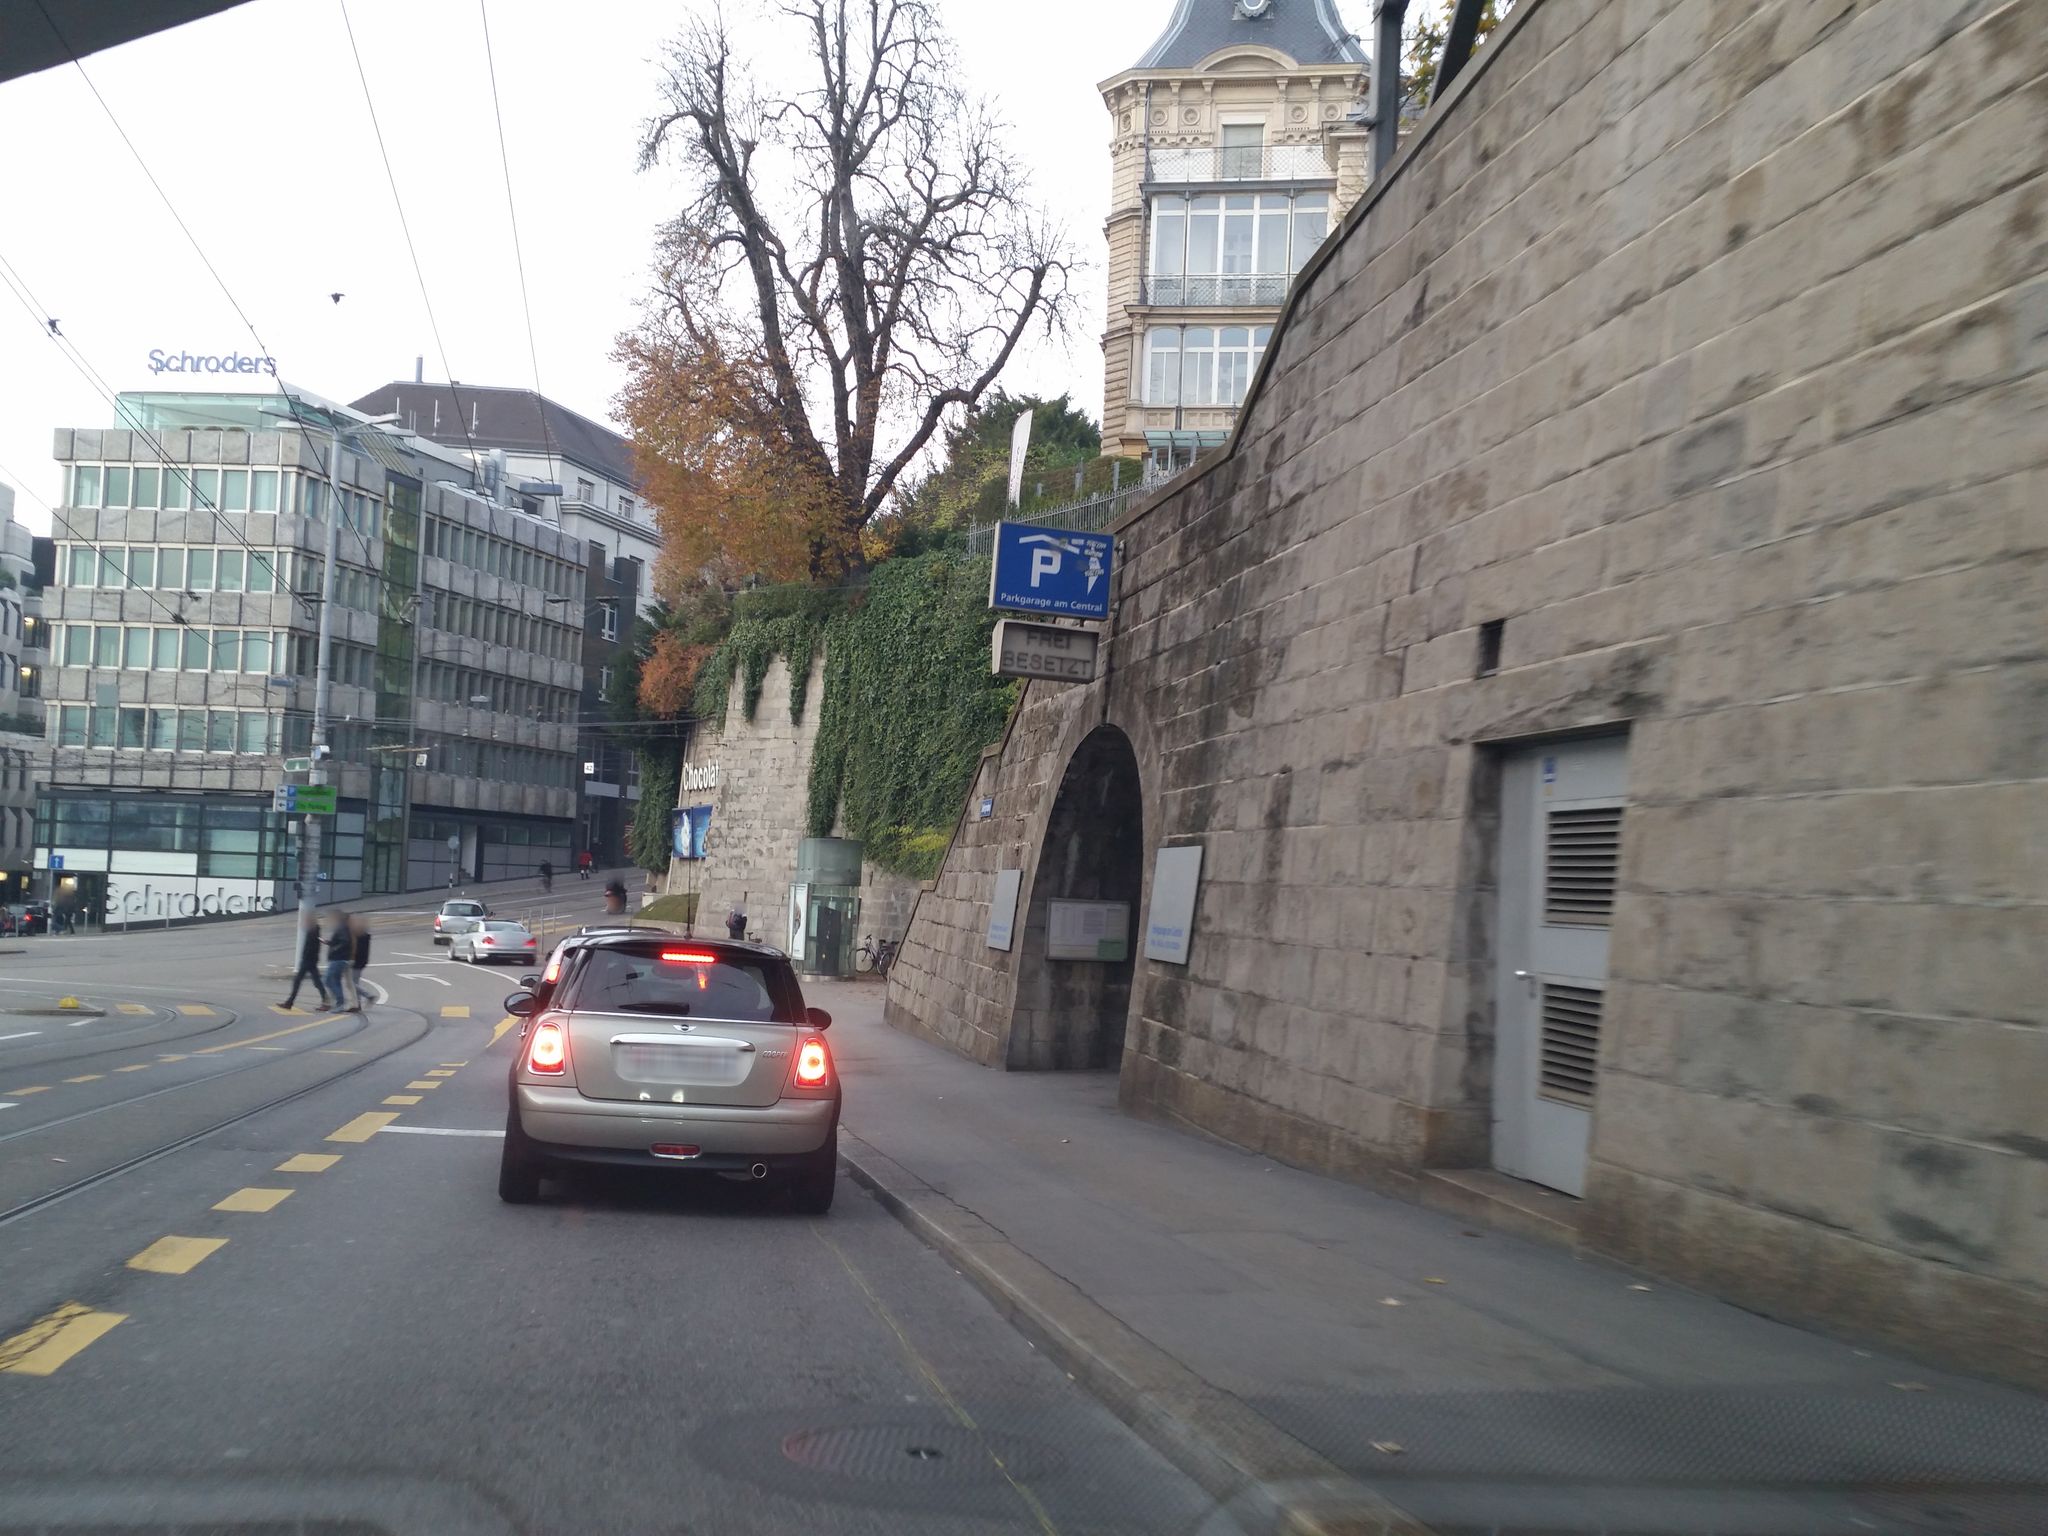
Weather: cloudy
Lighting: day
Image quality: good
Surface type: driving surface
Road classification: footway
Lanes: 4
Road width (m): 2
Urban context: urban centre
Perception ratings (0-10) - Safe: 2.14, Lively: 7.69, Beautiful: 4.67, Boring: 1.95, Depressing: 4.37, Wealthy: 4.78